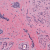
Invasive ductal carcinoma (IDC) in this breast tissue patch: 1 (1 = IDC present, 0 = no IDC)